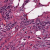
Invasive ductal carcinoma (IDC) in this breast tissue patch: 1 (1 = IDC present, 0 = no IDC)